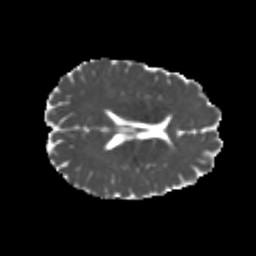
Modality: MD
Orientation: axial
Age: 21
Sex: male
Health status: healthy
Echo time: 0.074 s